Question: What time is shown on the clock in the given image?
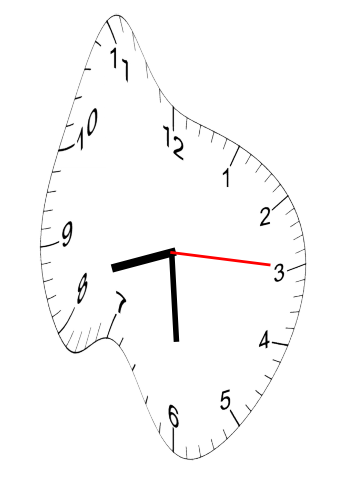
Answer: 08:29:15